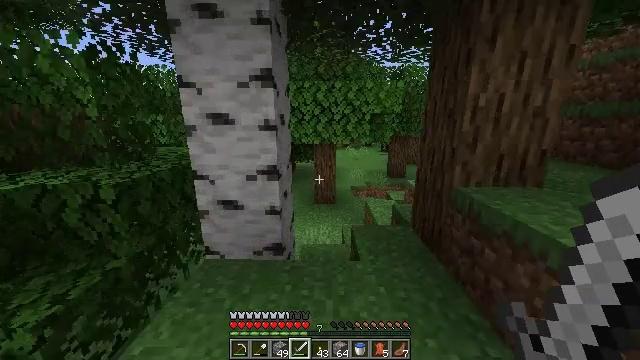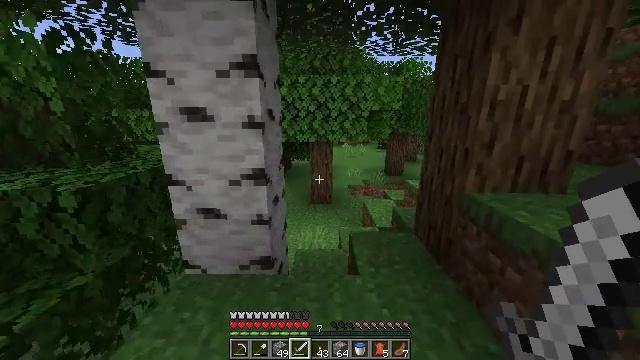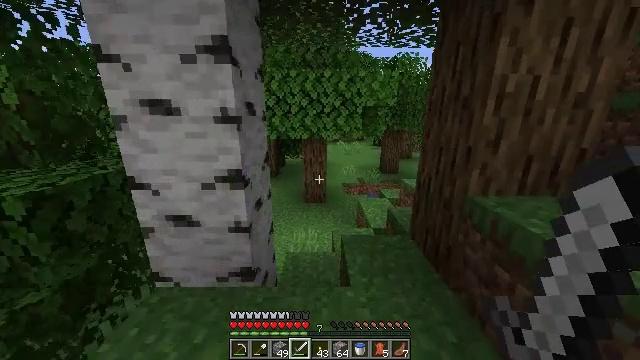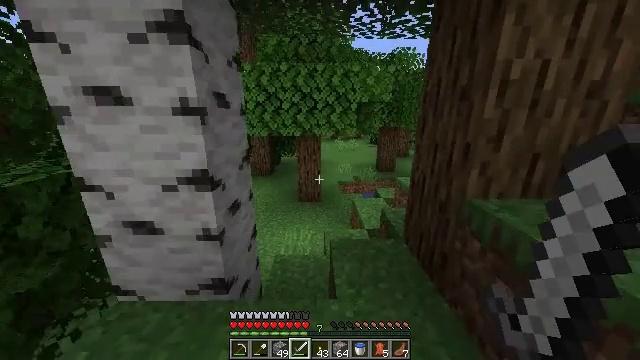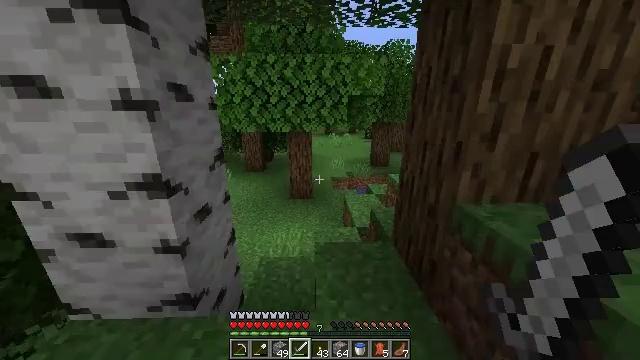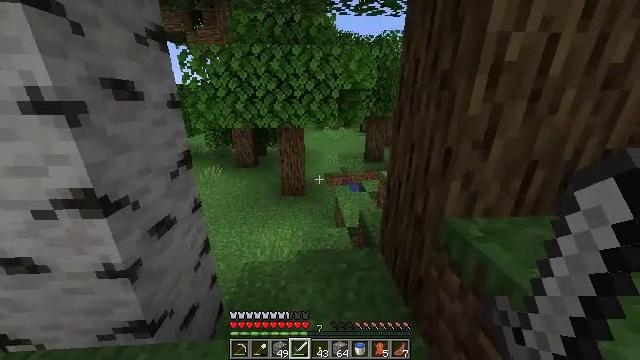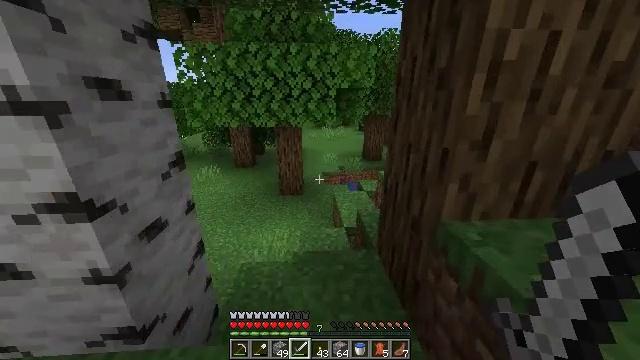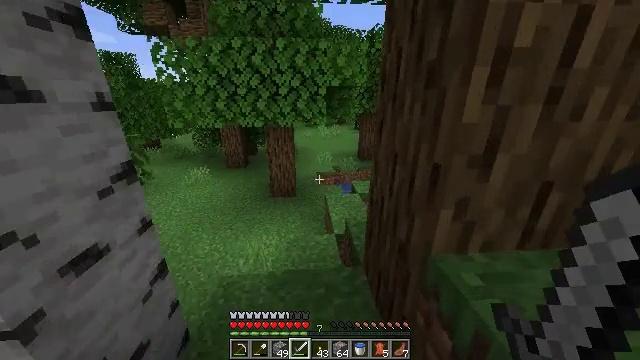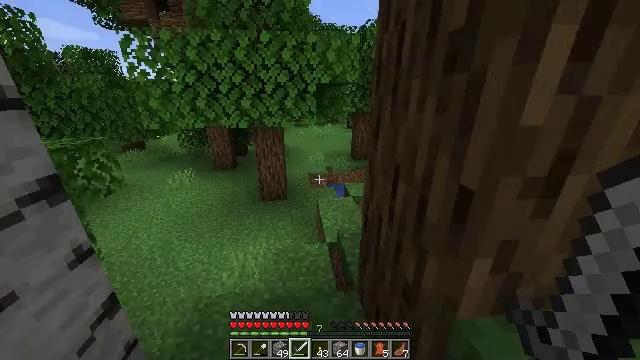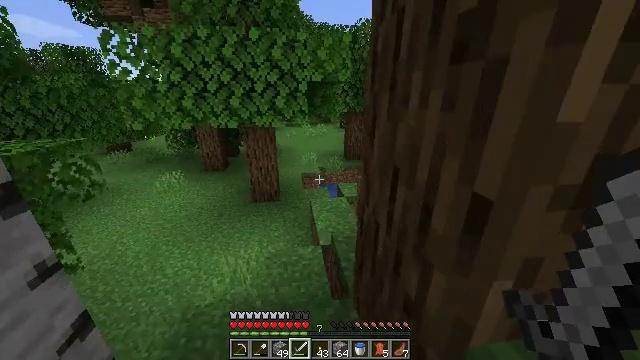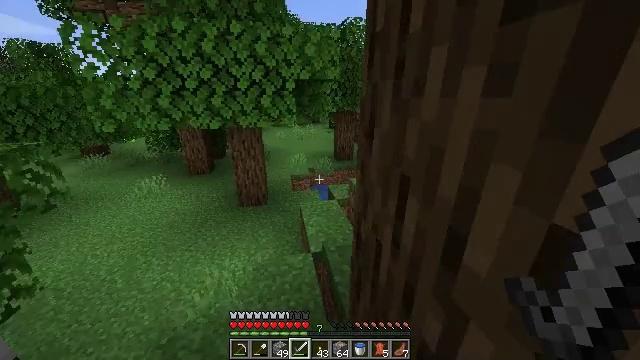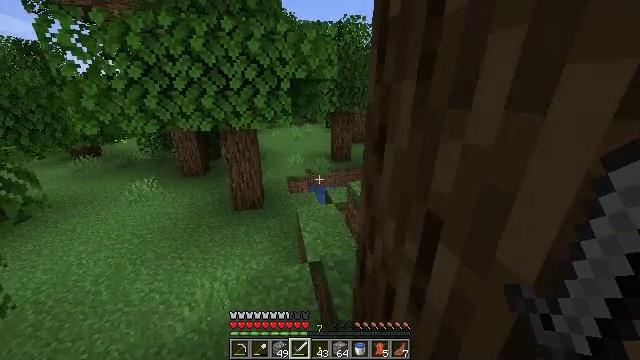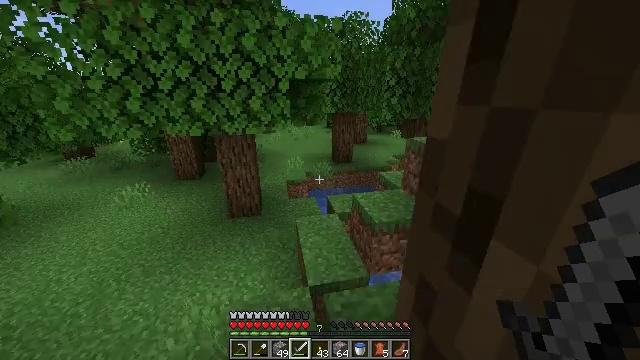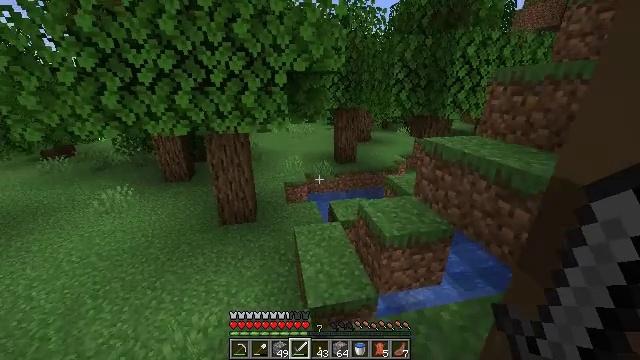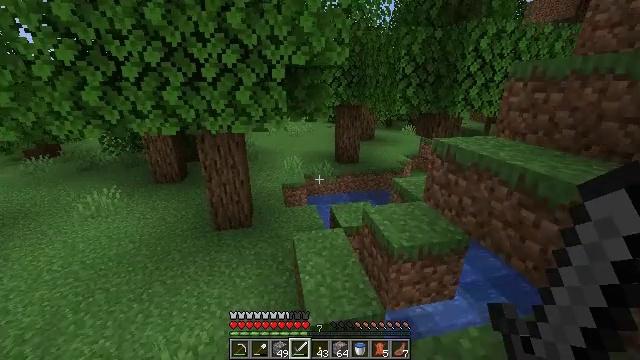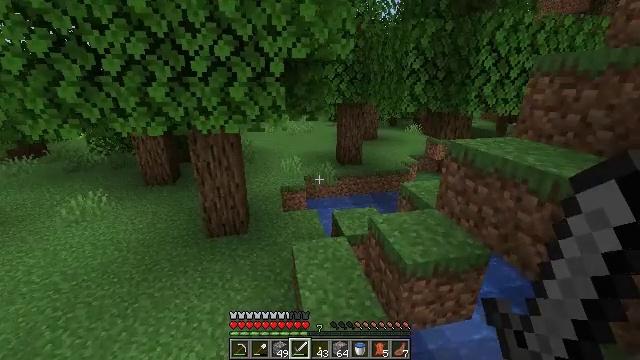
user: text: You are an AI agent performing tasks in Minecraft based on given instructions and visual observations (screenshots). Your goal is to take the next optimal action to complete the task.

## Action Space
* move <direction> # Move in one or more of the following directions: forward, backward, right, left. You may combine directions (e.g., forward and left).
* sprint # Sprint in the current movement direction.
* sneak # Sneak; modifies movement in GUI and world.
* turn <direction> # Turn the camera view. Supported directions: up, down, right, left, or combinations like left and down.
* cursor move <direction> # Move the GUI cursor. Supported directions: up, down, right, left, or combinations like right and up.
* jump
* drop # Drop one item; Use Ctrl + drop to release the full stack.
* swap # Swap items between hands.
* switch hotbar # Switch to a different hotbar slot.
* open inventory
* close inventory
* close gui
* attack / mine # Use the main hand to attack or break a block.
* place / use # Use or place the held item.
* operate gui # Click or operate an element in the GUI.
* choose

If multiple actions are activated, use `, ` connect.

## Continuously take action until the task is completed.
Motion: motion action
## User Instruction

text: Remove a peony from the inventory.
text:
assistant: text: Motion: move forward, sprint
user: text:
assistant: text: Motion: move forward and move right, sprint, turn right
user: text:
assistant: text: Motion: move forward and move right, sprint
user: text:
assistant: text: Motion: move forward and move right, sprint, turn right and down
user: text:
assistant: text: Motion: move forward and move right, sprint, turn right and down
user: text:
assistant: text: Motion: move forward and move right, sprint
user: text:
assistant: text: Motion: move forward, sprint
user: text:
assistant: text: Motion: move forward, sprint, turn right
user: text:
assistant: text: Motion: move forward, sprint, turn right
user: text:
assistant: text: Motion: move forward, sprint, turn right
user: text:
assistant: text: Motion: move forward, sprint
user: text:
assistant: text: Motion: move forward, sprint
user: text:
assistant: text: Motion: move forward, sprint
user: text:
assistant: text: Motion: move forward, sprint
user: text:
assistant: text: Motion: move forward, sprint
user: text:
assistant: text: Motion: move forward, sprint
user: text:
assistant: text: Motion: move forward, sprint
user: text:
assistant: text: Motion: move forward, sprint
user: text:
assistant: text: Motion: move forward, sprint
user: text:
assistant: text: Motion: move forward, sprint
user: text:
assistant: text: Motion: move forward, sprint
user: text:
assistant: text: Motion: move forward, sprint, turn left
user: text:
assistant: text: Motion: move forward, sprint, turn left
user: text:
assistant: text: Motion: move forward, sprint, turn left
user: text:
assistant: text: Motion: move forward, sprint, turn left
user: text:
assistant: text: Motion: move forward, sprint, turn left
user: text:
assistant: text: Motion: move forward, sprint
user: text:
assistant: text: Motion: move forward, sprint
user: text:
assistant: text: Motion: move forward, sprint
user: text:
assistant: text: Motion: move forward, sprint